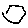
Label: hexagon